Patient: sex F, age 72
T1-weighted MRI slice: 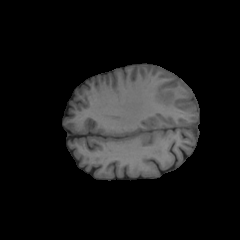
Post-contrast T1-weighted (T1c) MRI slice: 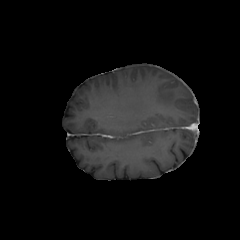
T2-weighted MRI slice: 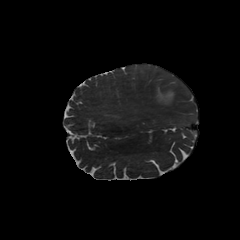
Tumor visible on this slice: yes
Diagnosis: Glioblastoma, IDH-wildtype
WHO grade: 4